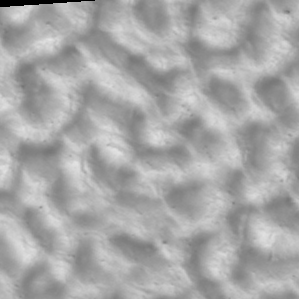
Label: non_frost